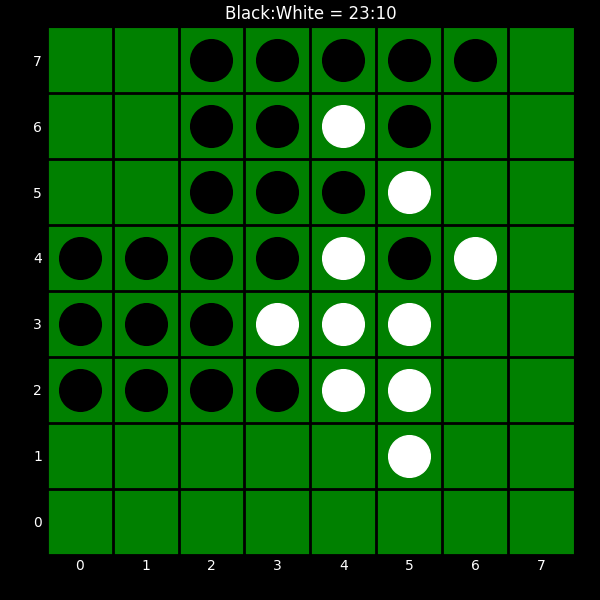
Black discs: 23
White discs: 10